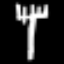
Label: fork